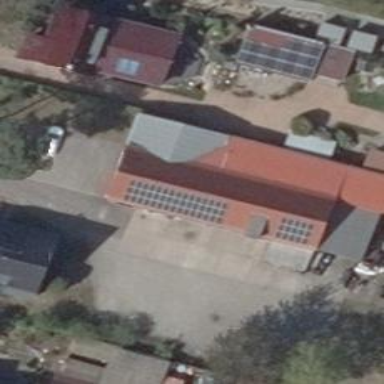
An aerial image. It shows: Solar photovoltaic panel generator.